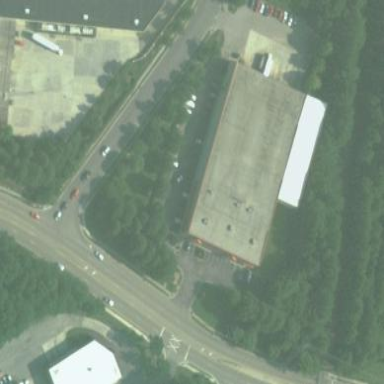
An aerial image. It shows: Commercial building.